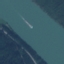
Land use / land cover class: River